Question: while writing DoDragDrop(), a tooltip message informing that
>

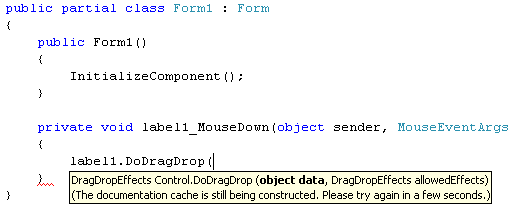
Answer: It means that the documentation cache (the cache that is accessed to display tooltip information about members) is still being constructed. If you try again after a few seconds, you should be able to see the documentation for the method.